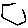
Label: hexagon